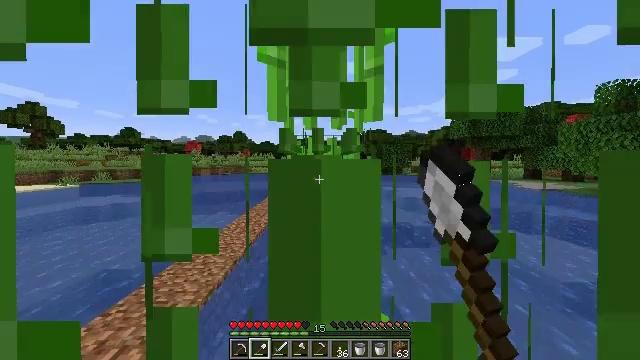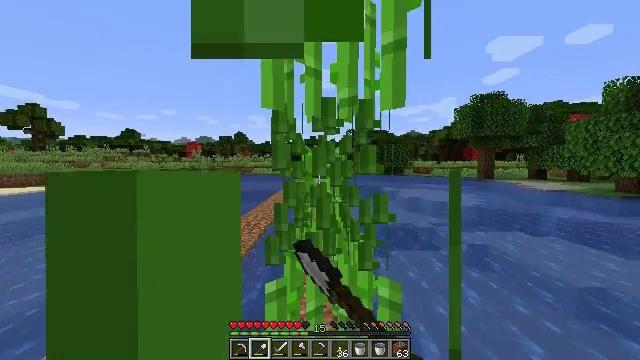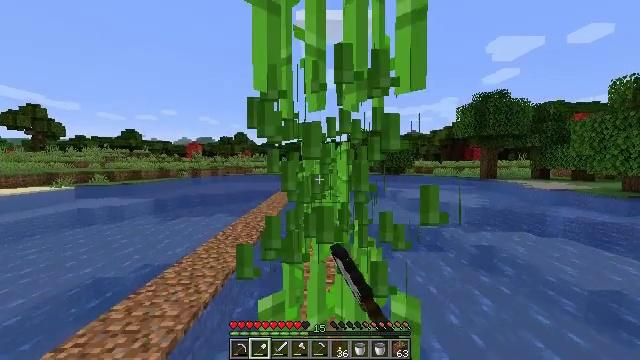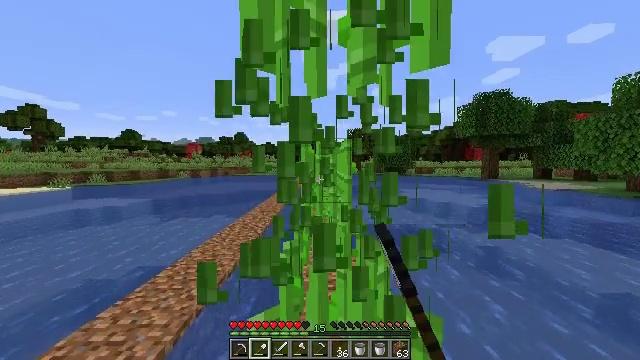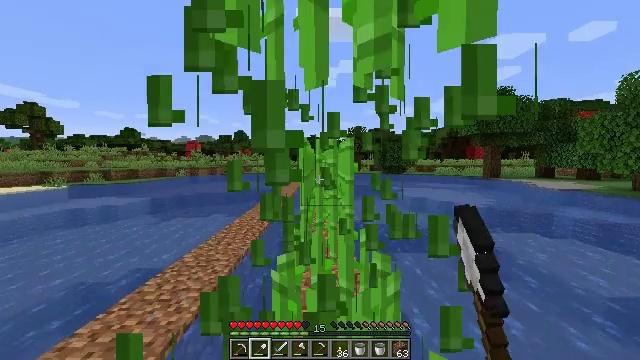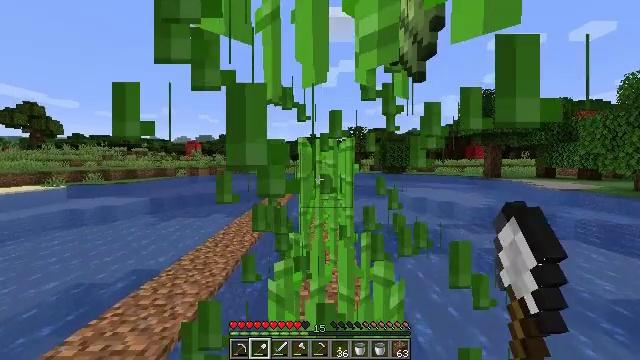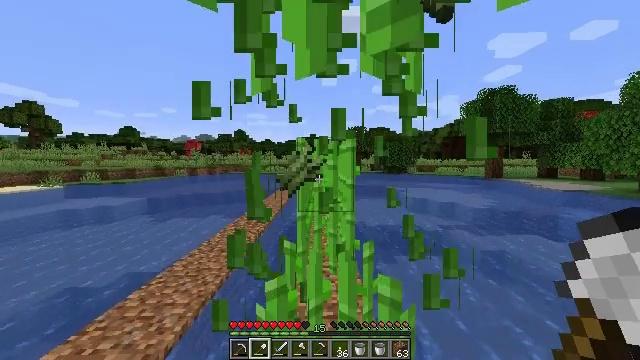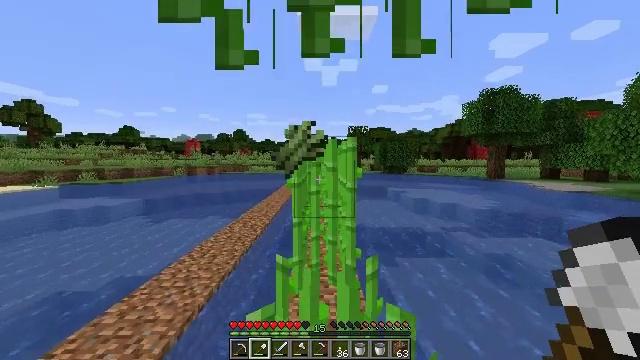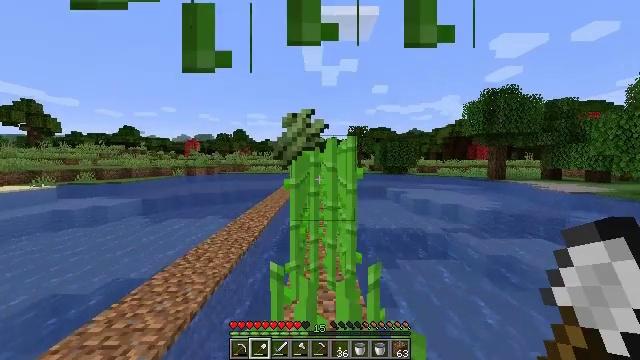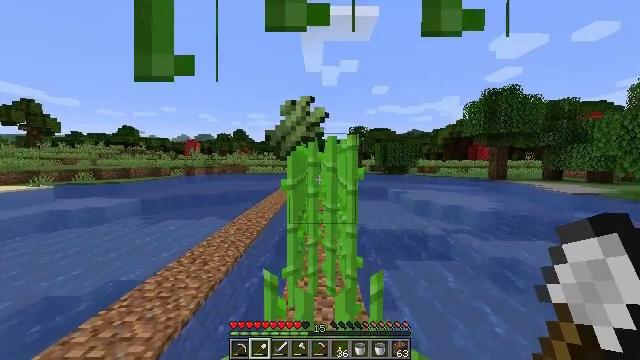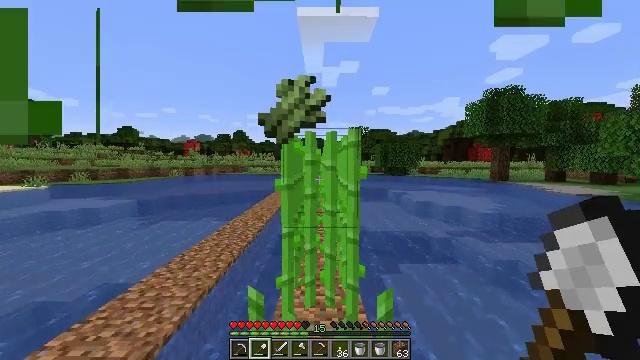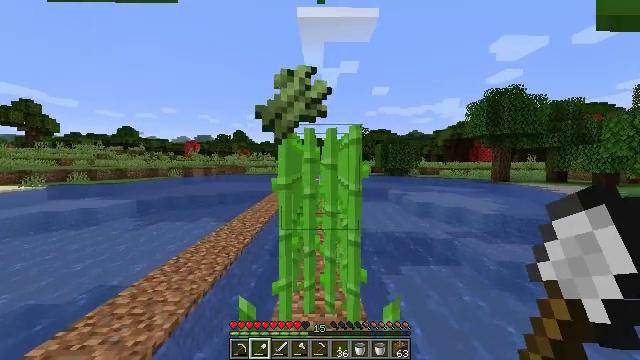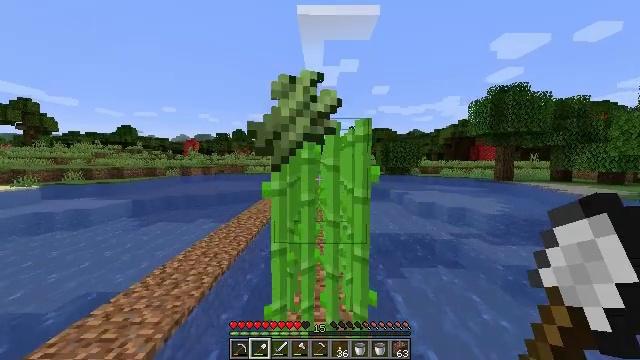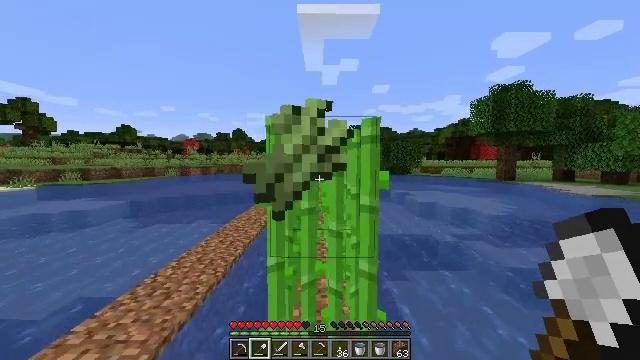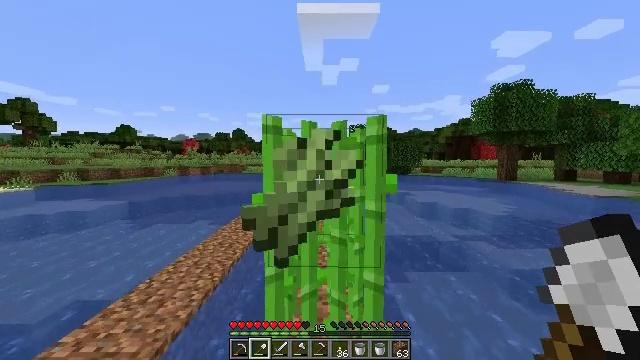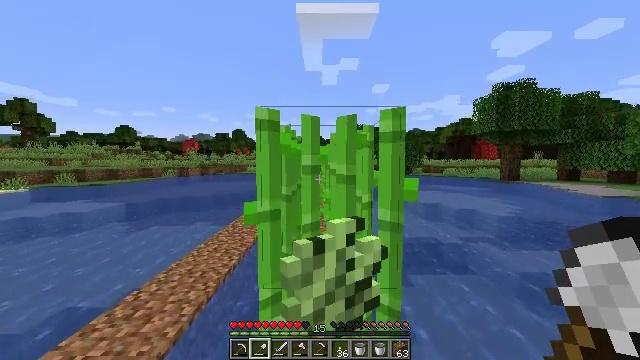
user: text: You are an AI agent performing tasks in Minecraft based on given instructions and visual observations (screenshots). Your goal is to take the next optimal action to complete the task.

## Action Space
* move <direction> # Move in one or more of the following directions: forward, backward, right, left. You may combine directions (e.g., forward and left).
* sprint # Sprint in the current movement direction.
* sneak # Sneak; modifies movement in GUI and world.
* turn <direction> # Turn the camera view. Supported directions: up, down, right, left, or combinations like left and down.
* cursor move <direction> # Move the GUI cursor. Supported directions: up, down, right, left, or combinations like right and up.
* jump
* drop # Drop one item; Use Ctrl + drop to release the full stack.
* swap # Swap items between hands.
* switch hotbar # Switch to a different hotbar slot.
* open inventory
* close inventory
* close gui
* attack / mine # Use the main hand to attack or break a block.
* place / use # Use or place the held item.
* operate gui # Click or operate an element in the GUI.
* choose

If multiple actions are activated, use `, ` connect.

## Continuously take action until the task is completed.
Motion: motion action
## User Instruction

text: Cut down the sugar cane stalks.
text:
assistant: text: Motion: move forward, attack / mine
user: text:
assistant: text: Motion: move forward
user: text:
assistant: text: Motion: move forward
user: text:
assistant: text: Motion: move forward
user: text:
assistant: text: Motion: move forward
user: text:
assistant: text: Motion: move forward
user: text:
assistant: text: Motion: move forward
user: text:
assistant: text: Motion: move forward
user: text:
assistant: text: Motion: move forward
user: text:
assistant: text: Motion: move forward
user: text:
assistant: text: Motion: move forward
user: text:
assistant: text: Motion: move forward
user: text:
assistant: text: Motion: move forward
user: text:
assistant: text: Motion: move forward
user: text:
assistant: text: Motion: move forward
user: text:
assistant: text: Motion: move forward
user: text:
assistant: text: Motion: move forward
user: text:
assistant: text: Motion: no_op
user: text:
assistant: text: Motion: move forward
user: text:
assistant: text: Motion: move forward
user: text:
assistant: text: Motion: move forward
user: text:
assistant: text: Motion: move forward, attack / mine
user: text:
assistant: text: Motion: move forward, attack / mine
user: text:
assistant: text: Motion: move forward, attack / mine
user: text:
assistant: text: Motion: move forward
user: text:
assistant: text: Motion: move forward
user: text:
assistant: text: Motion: move forward
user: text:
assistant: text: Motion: move forward
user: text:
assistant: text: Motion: move forward
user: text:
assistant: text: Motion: move forward